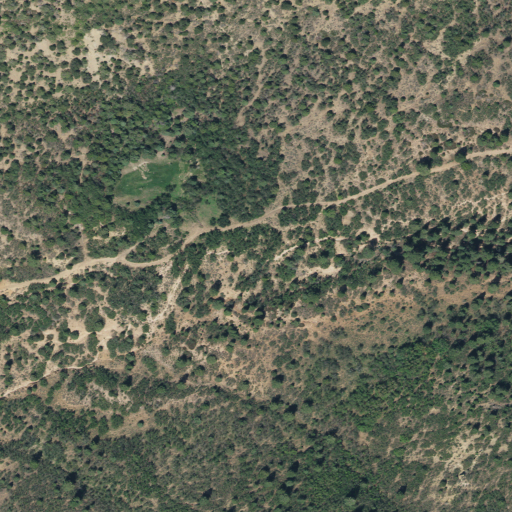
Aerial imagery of valley in Utah named Swapp Hollow Trough containing deciduous forest and evergreen forest